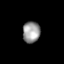
Tissue: lung
Cell type: Epithelial cells
Senescence score: 0.2088
Nuclear area (px): 361
Mean DAPI intensity: 153.463